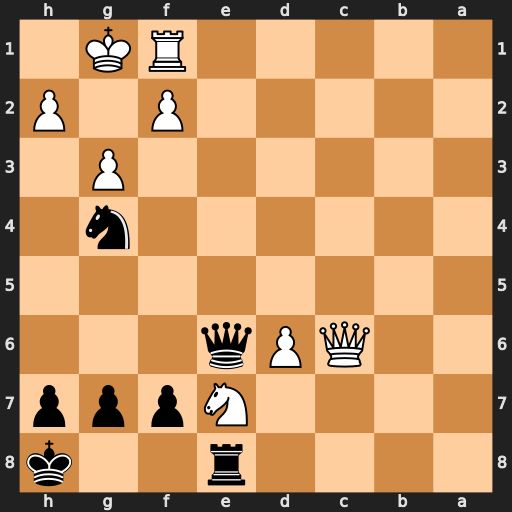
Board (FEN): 4r2k/4Nppp/2QPq3/8/6n1/6P1/5P1P/5RK1
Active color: b
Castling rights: -
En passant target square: -
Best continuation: Rxe7 Rc1 Ne5 Qe4 Re8